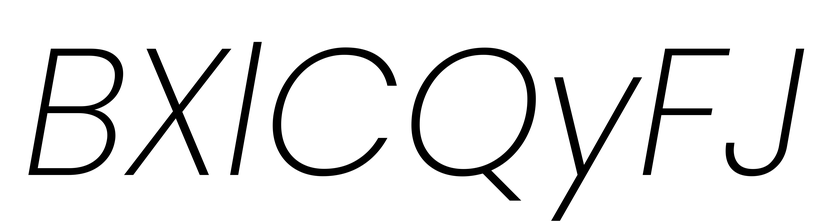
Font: Poppins-ExtraLightItalic